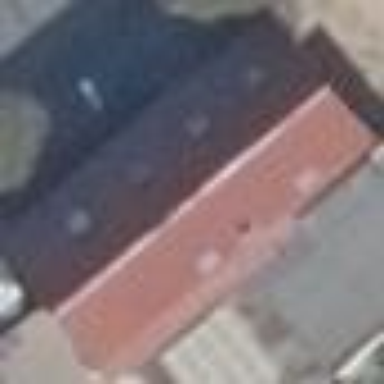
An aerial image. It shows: Gabled roofed house.